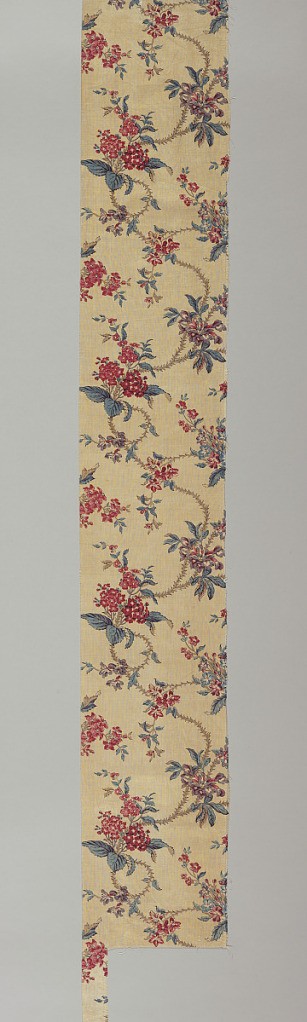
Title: Textile
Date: late 18th–early 19th century
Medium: cotton Technique: relief printed
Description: Fragment of cream white cotton with design, block-printed of fine trailing vine and natural size clusters of small wildflowers, in shades of red, violet, blue, black for outlines and faded drab. (If yellow was used, it has faded out). One selvage present, sewed in seam.